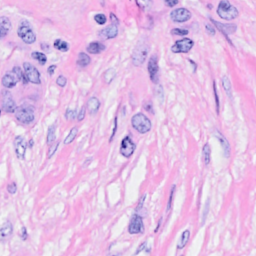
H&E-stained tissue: Breast